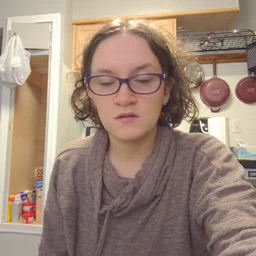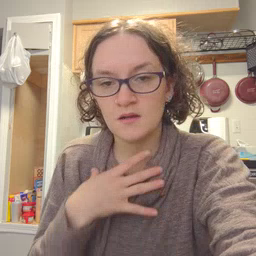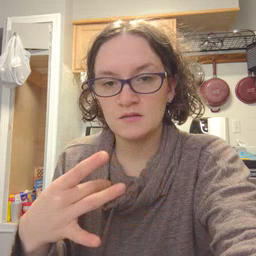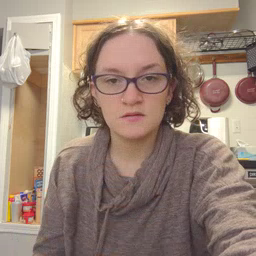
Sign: like